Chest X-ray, PA view. Patient: 41 years old, sex M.
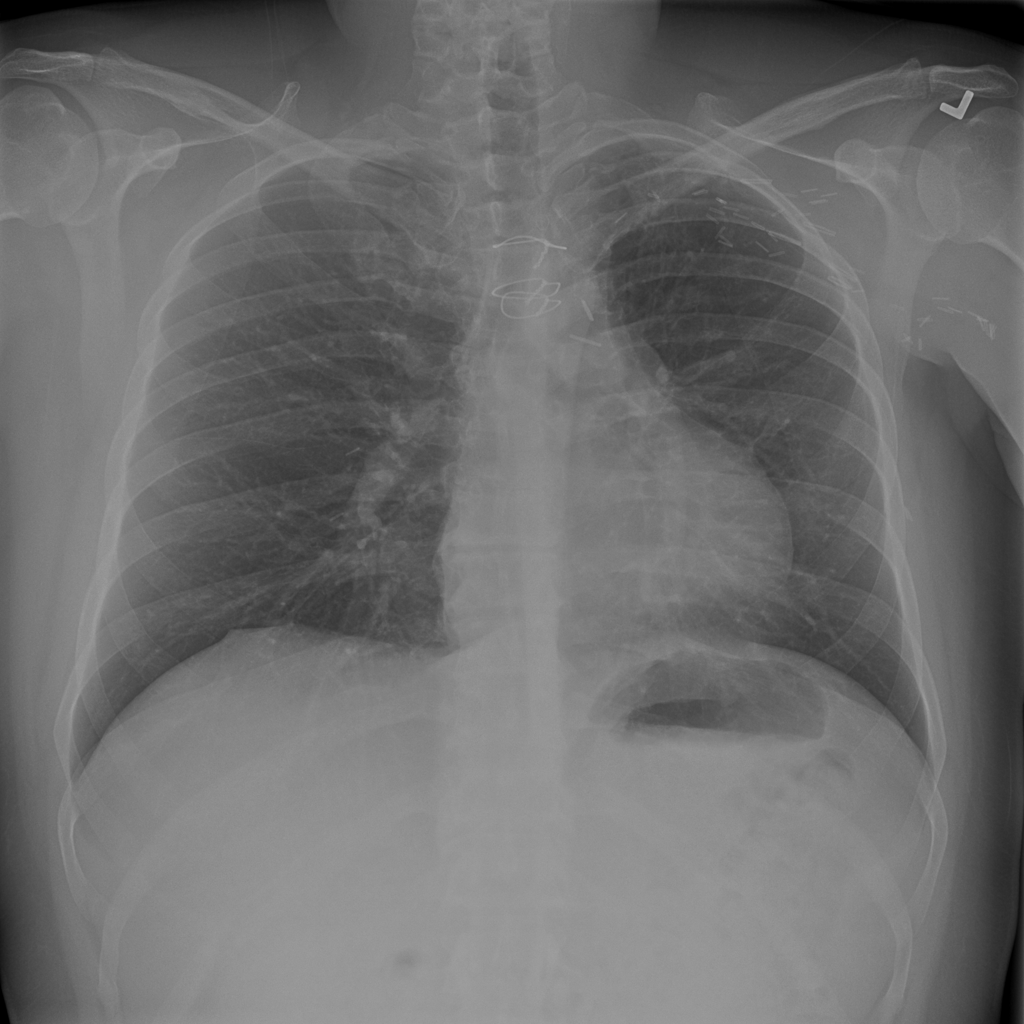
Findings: No Finding